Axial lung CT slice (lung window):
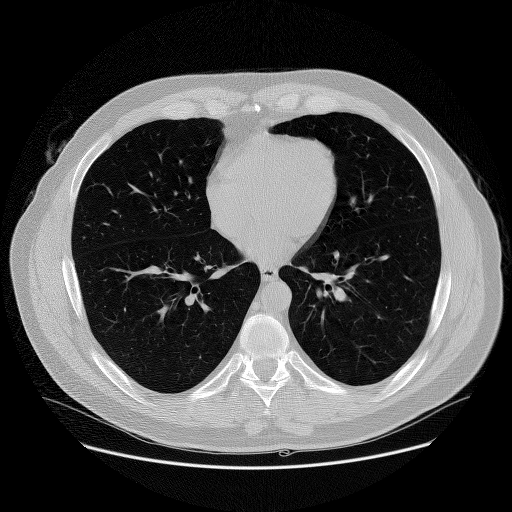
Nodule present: no